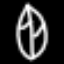
Label: leaf